Question: I have a large text file(20MB), and I'm trying to change every & line to '0,0'

I've tried with the following code but I will be interested to know if theres any better way of doing it..
'''
Power = new List<float>();
Time = new List<float>();
string line;
float _i =0.0f;
float _q =0.0f;
int counter = 0;
StreamReader file = new StreamReader(iqFile2Open);
while ((line = file.ReadLine()) != null)
{
if (Regex.Matches(line, @"[a-zA-Z]").Count == 0)
{
string[] IQ = line.Split(',');
if (IQ.Length == 2)
{
_i = float.Parse(IQ[0]);
_q = float.Parse(IQ[1]);
double _p = 10 * (Math.Log10((_i * _i) + (_q * _q)));
if((counter%4)==0 || (counter%5)==0)
sw.WriteLine("0,0");
else
sw.WriteLine(string.Format("{0},{1}", _i, _q));
counter++;
}
}
}
'''
Thanks in advance.!
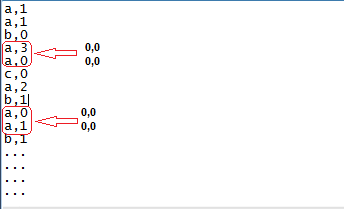
Answer: You can read in all of the lines, map each line to what it should be based on it's position, and then write them all out:
'''
var lines = File.ReadLines(inputFile)
.Select((line, i) => ComputeLine(line, i + 1));
File.WriteAllLines(outputFile, lines);
'''
As for the actual mapping, you can mod the line number by 5 to get an "every 5th item" result, and then just compare the result to the two mod values you care about. Note that since you don't want the first item wiped out it's important that the index is 1-indexed, not zero indexed.
'''
private static string ComputeLine(string line, int i)
{
if (i % 5 == 4 || i % 5 == 0)
return "0,0";
else
return line;
}
'''
This streams through each line in the file, rather than loading the entire file into memory. Because of this it's important that the input and output files be different. You can copy the output file to the input file if needed, or you could instead use 'ReadAllLines' to bring the entire file into memory (assuming the file stays suitably small) thus allowing you to write to the same file you read from.